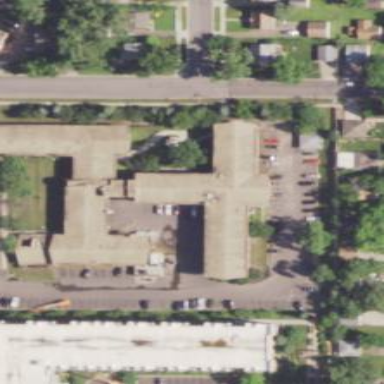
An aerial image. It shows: Nursing home building.